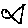
Label: fish